【题型】填空题　【知识点】解析几何　【难度】medium
已知$\odot O_1: x^2 + (y-2)^2 = 1$，$\odot O_2: (x-3)^2 + (y-6)^2 = 9$，过$x$轴上一点$P$分别作两圆的切线，切点分别是$M$，$N$，当$|PM|+|PN|$取到最小值时，点$P$坐标为\underline{\ \ \ \ \ \ \ }。
【解答】
【答案】$\boldsymbol{\left(\frac{3}{4},0\right)}$

---

【分析】
设$P(t,0)$，则$|PM|+|PN|=\sqrt{t^2+3}+\sqrt{(t-3)^2+27}=\sqrt{(t-0)^2+(0-(-\sqrt{3}))^2}+\sqrt{(t-3)^2+(0-3\sqrt{3})^2}$，可看成点$P$到两定点$A(0,-\sqrt{3})$，$B(3,3\sqrt{3})$的距离和，而$A$，$B$两点在$x$轴的两侧，所以$A$，$B$连线与$x$轴的交点就是所求点$P$。

---

【详解】
$\odot O_1: x^2 + (y-2)^2 = 1$的圆心为$O_1(0,2)$，半径$r_1=1$，
$\odot O_2: (x-3)^2 + (y-6)^2 = 9$的圆心为$O_2(3,6)$，半径$r_2=3$，

设$P(t,0)$，则
\[
|PM|=\sqrt{|PO_1|^2-1}=\sqrt{t^2+4-1}=\sqrt{t^2+3},
\]
\[
|PN|=\sqrt{|PO_2|^2-3^2}=\sqrt{(t-3)^2+6^2-9}=\sqrt{(t-3)^2+27},
\]
所以
\[
|PM|+|PN|=\sqrt{t^2+3}+\sqrt{(t-3)^2+27}=\sqrt{(t-0)^2+(0-(-\sqrt{3}))^2}+\sqrt{(t-3)^2+(0-3\sqrt{3})^2}.
\]

取$A(0,-\sqrt{3})$，$B(3,3\sqrt{3})$，则
\[
|PM|+|PN|=|PA|+|PB|\ge|AB|=\sqrt{3^2+(4\sqrt{3})^2}=\sqrt{57},
\]
当$P$，$A$，$B$三点共线时取等号。

此时$AB$直线：$y+\sqrt{3}=\frac{4\sqrt{3}}{3}(x-0)$，
令$y=0$，则$x=\frac{3}{4}$，$\therefore P\left(\frac{3}{4},0\right)$，

故答案为：$\left(\frac{3}{4},0\right)$。

---

【点睛】
关键点点睛：此题考查直线与圆的位置关系，考查距离公式的应用，解题的关键是将问题转化为点$P$到两定点$A(0,-\sqrt{3})$，$B(3,3\sqrt{3})$的距离和的最小值，结合图形求解，考查数形结合的思想，属于较难题。

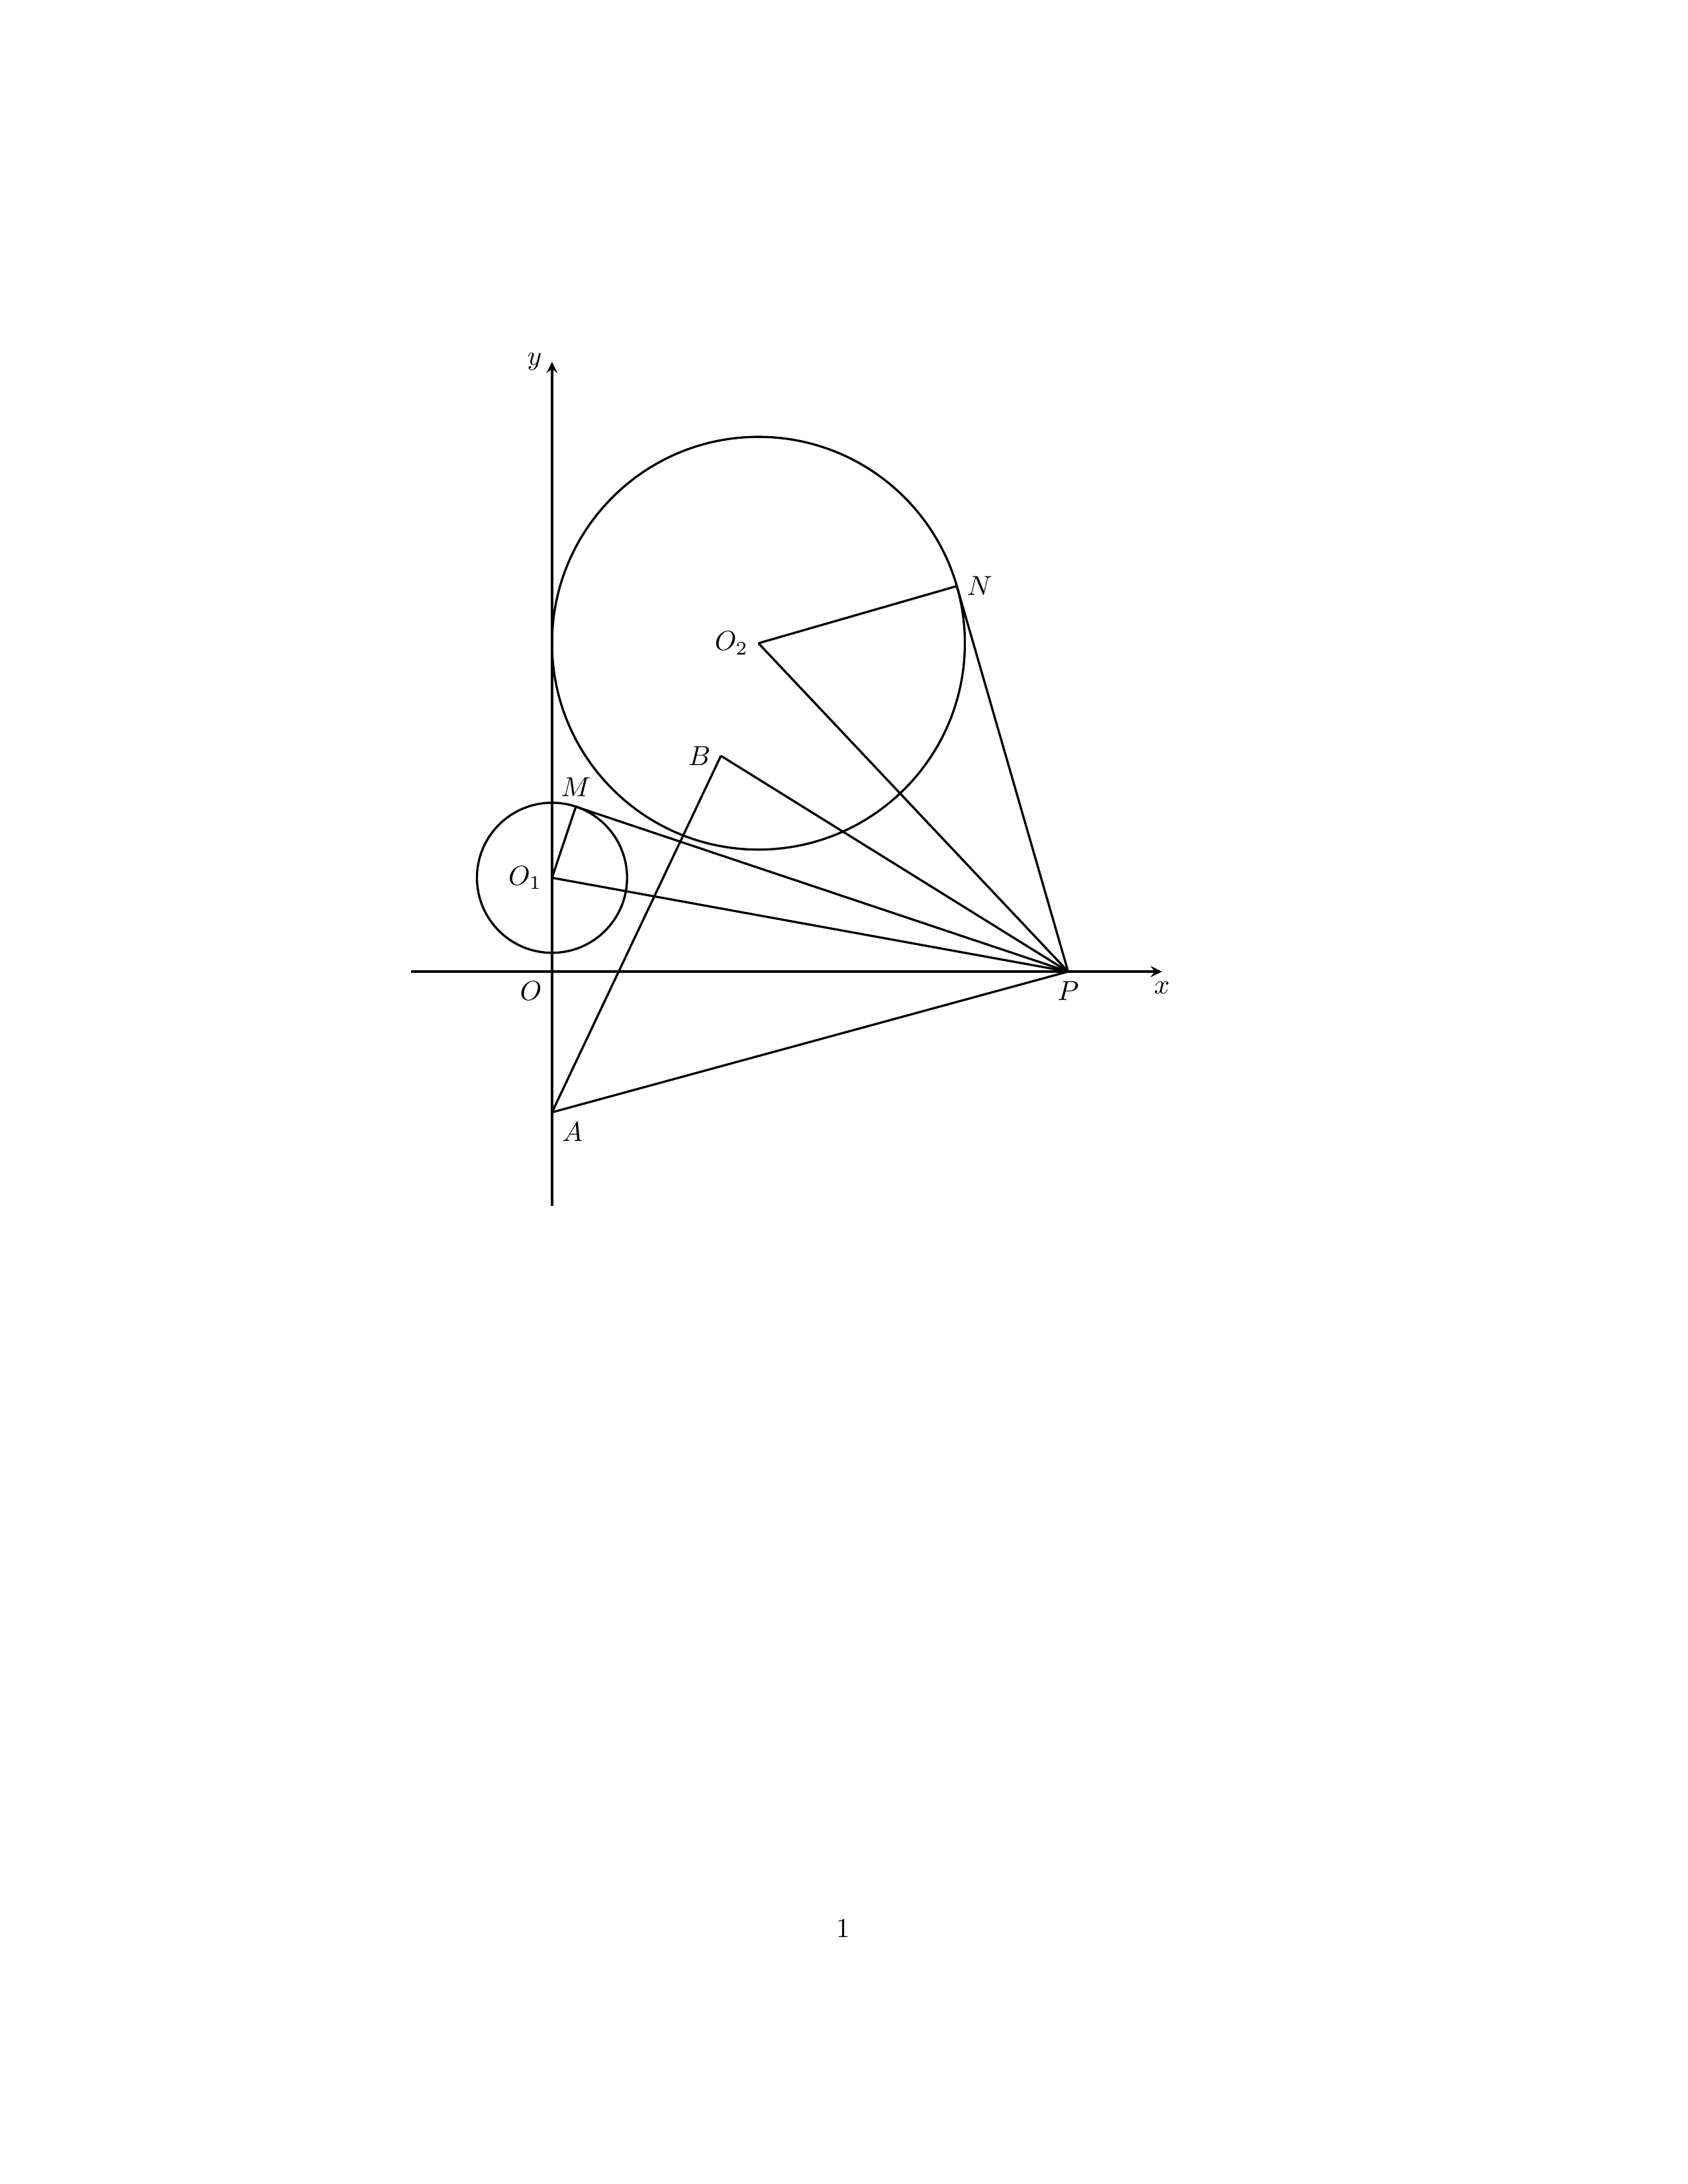